Interaction volume radius: 5 \u00c5
Interaction volume height: 15 \u00c5
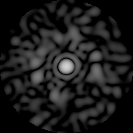
Disorder parameter: 0.8179